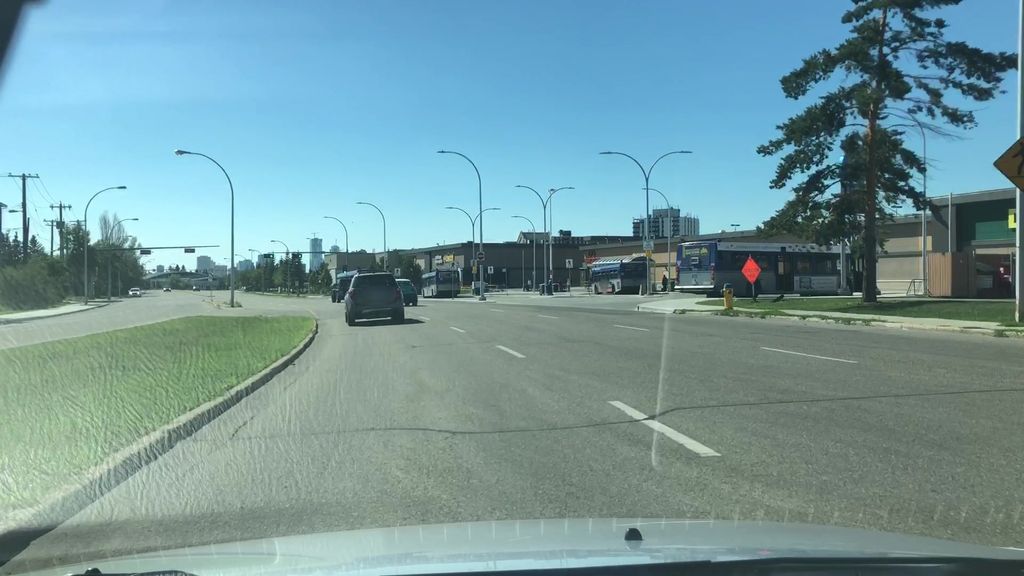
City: edmonton